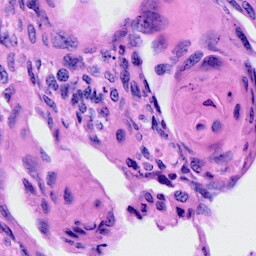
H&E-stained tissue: Cervix